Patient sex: M
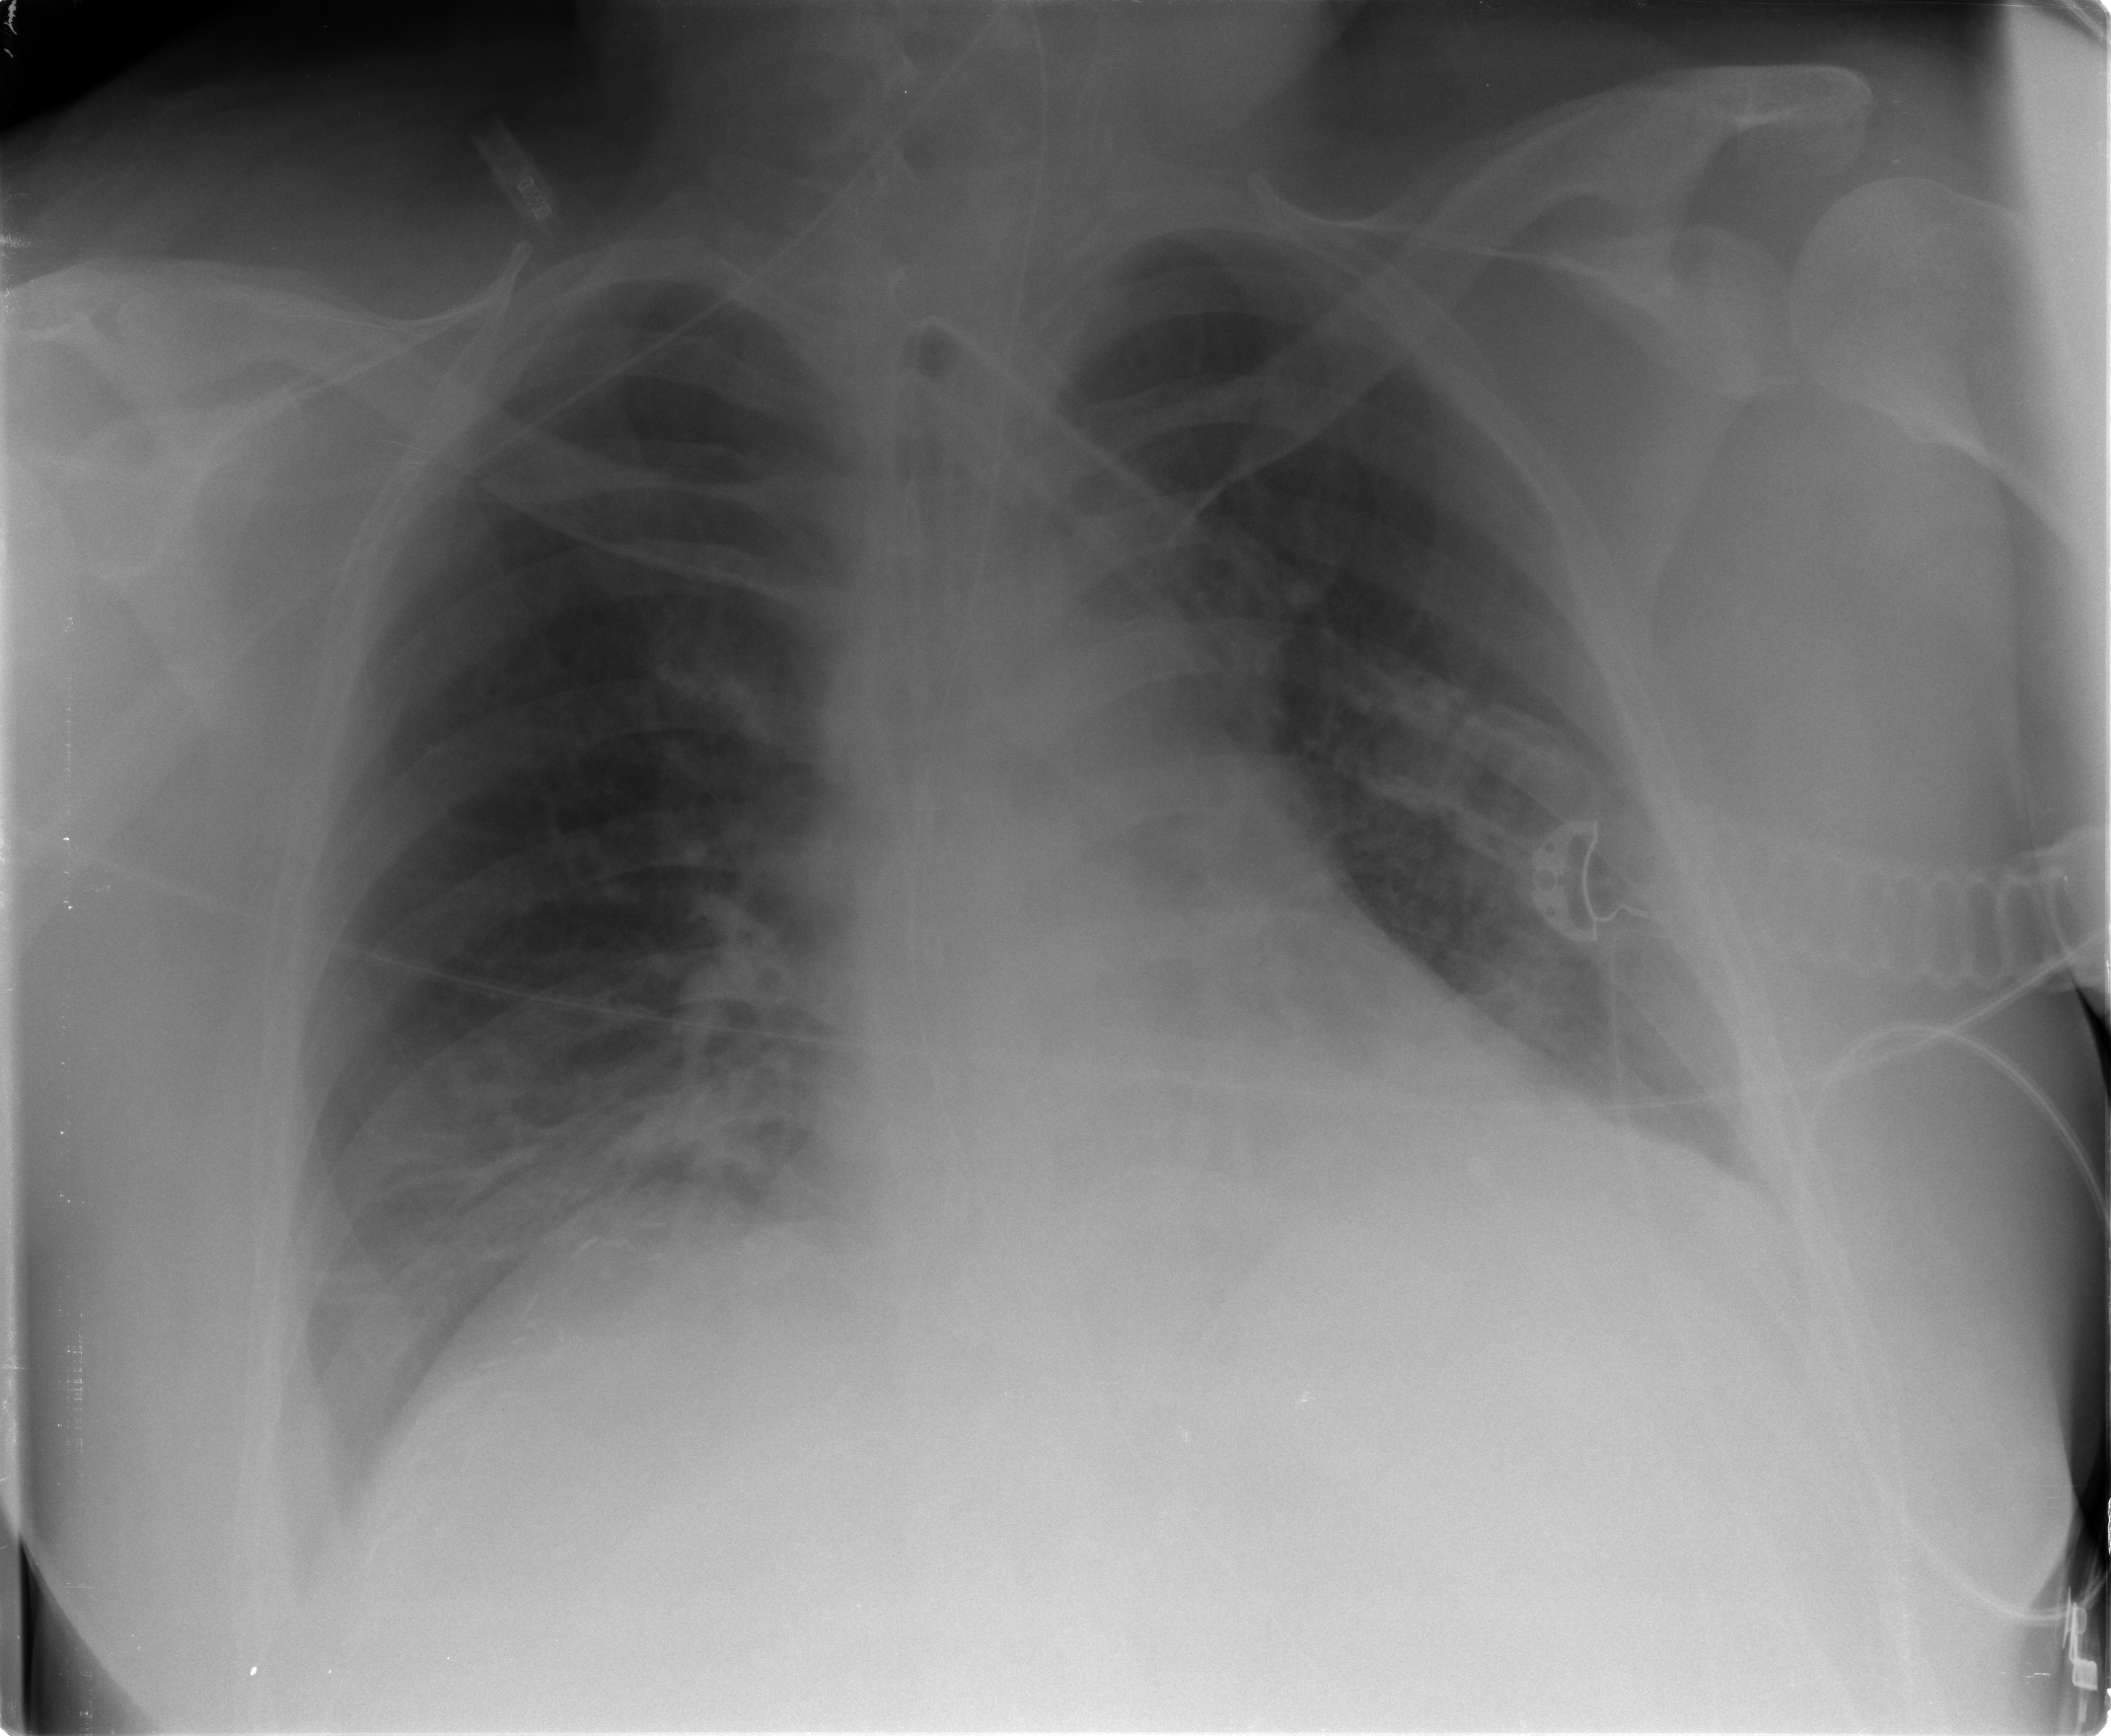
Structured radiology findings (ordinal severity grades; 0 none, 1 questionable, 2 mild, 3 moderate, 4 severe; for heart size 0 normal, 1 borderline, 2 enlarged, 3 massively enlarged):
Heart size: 2
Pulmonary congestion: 2
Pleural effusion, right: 2
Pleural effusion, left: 2
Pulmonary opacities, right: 3
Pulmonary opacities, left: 2
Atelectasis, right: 2
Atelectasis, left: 2